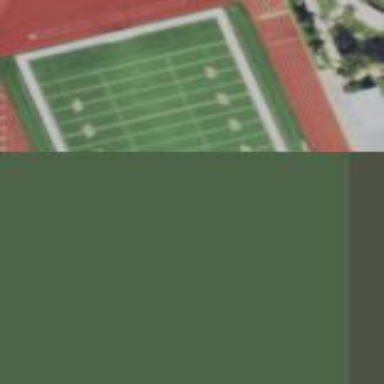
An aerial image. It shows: American football pitch for leisure and sport activities.